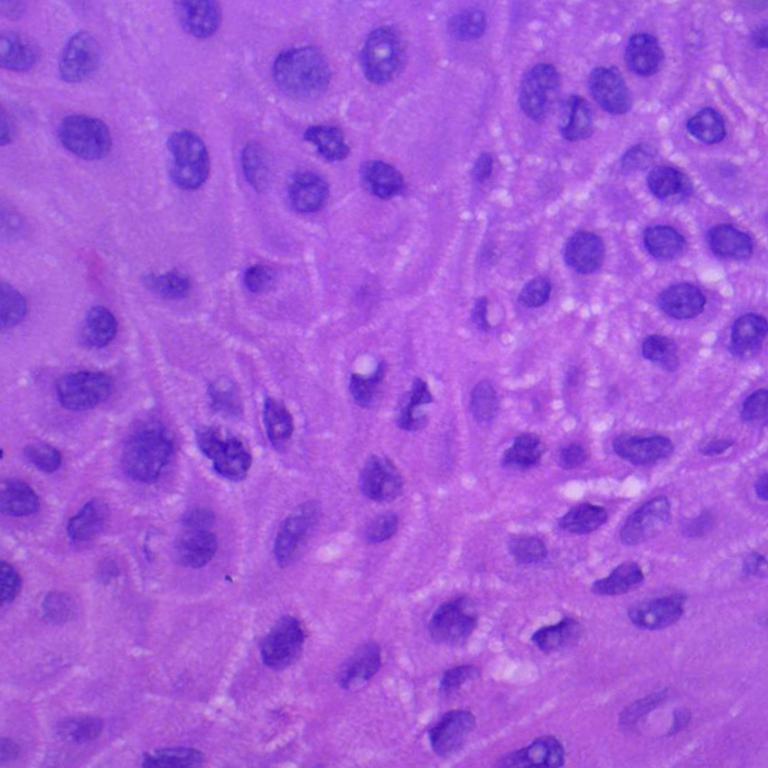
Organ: lung
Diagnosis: squamous carcinomas